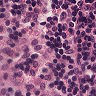
Metastatic tissue present: no